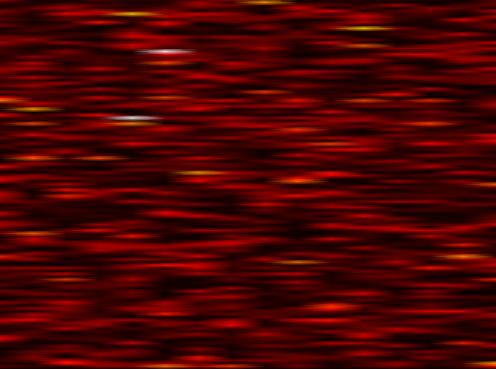
Label: FBMC